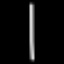
Label: line